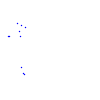
Particle: kaon